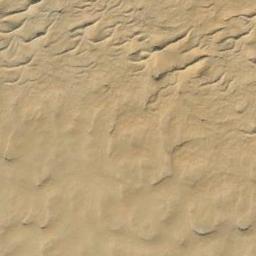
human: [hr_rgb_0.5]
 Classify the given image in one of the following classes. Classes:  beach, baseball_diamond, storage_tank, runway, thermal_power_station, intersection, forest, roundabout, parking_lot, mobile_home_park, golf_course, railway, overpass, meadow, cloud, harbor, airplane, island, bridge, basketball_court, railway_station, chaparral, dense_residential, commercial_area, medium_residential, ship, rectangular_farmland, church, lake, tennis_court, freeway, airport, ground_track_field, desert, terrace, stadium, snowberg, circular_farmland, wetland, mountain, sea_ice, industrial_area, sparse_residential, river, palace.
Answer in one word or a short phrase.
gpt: desert